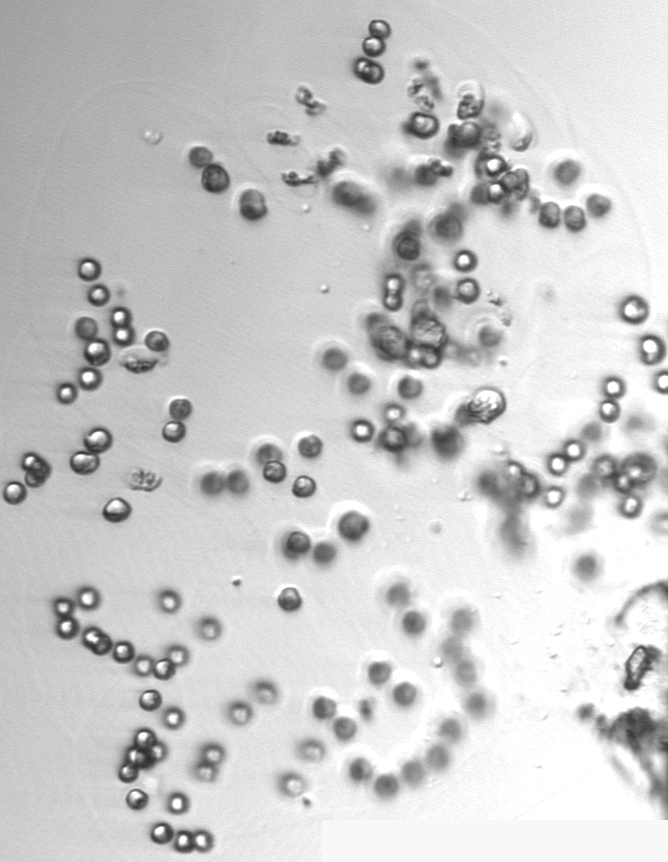
Label: Phaeocystis